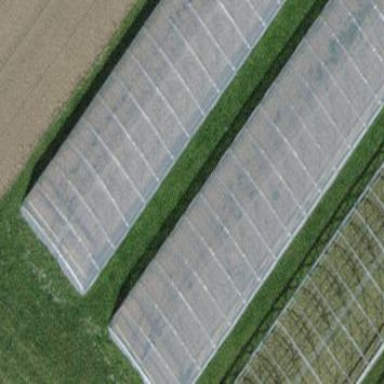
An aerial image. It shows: Greenhouse used for horticulture.